Question: I need to determine if a date (month and day) is between two other month/days.
I've attached an image to this post that describes what I'm trying to do. Basically the example "current day" is highlighted in red, and it's between those nearest dates (Mar 15 and Nov 22). However, when I use Unix timestamps and artificially add a year to the dates, the script thinks that Nov 22 hasn't occurred yet, and therefore it suggests that Feb 1 is before Mar 15 AND Nov 22, instead of in between them. So, I need to compare dates without using a year.
Hopefully this makes sense. I'd just like to compare dates using months and days, but ignoring the year, and using a framework like the wheel I show in the image.

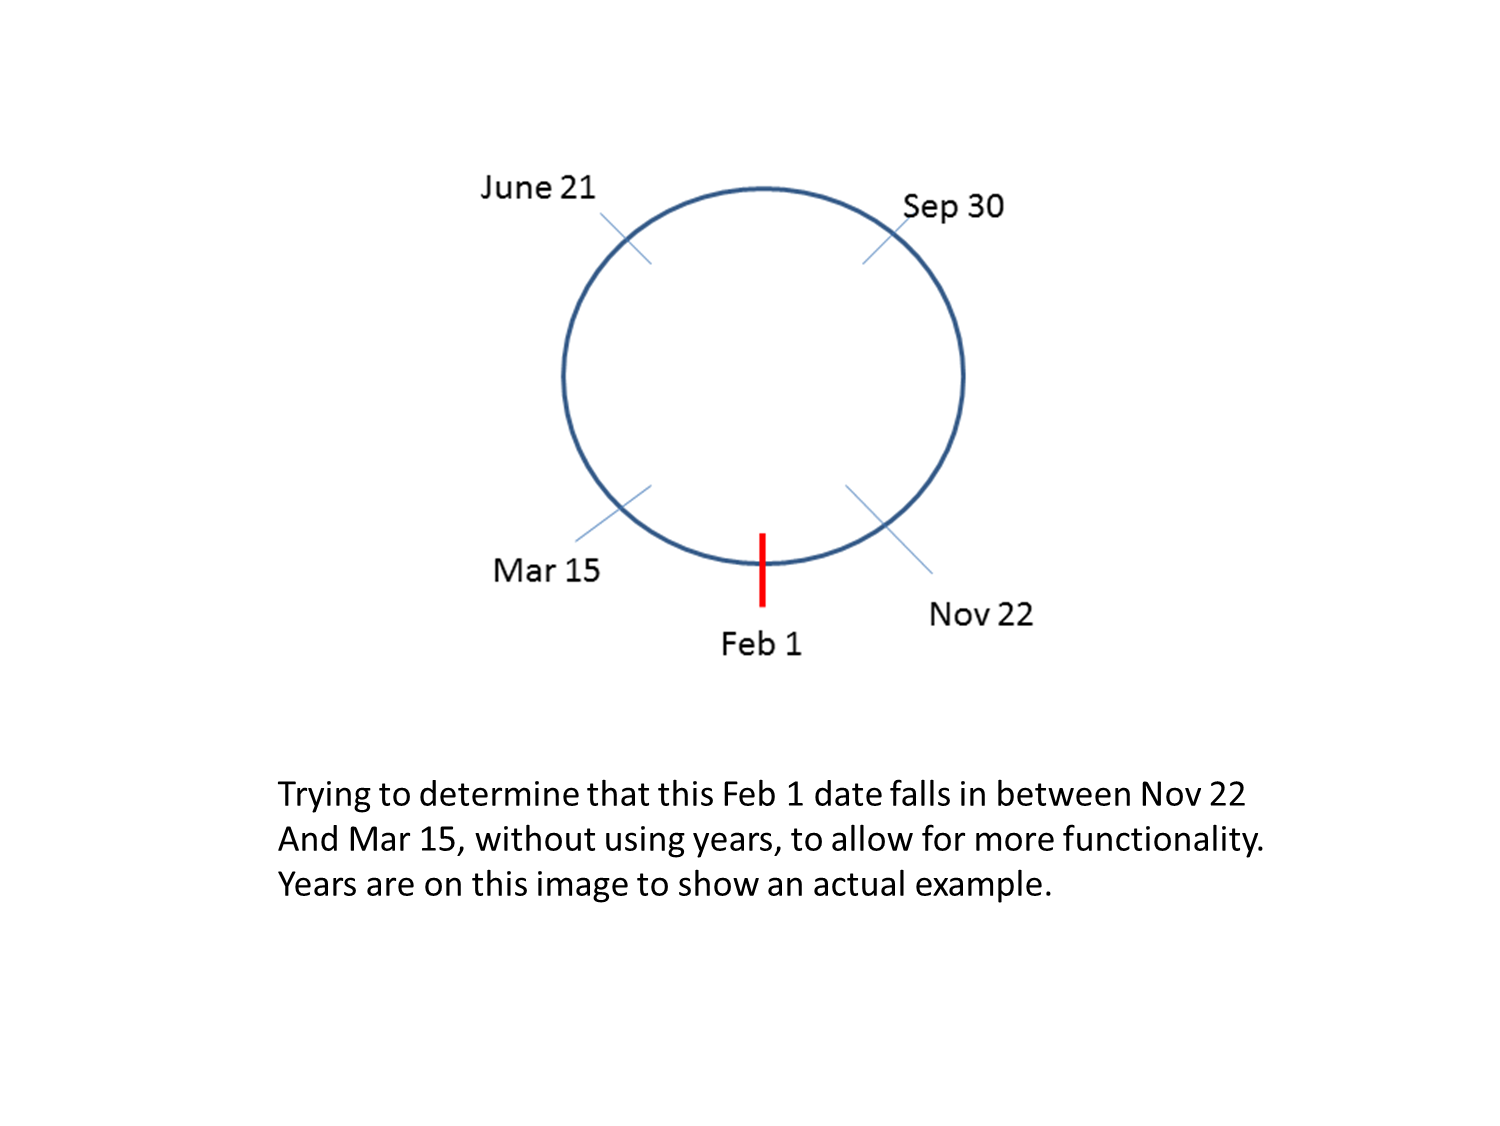
Answer: The problem in your example is that (in the same year) the upper bounding date is the lower bound. In that case, Any date less than the upper bound (Jan 1 - Mar 14) or greater than the lower bound (Nov 23 - Dec 31) falls between the two.
'''
<?php
$upperBound = new DateTime("Mar 15");
$lowerBound = new DateTime("Nov 22");
$checkDate = new DateTime("Feb 1");
if ($lowerBound < $upperBound) {
$between = $lowerBound < $checkDate && $checkDate < $upperBound;
} else {
$between = $checkDate < $upperBound || $checkDate > $lowerBound;
}
var_dump($between);
?>
'''
Displays:
'boolean true'
## Edit
If the date you want to check is "Feb 29" and the current year is not a leap year, then DateTime interprets it as "Mar 1".
To check if a date falls between two dates, inclusively, use:
'''
if ($lowerBound < $upperBound) {
$between = $lowerBound <= $checkDate && $checkDate <= $upperBound;
} else {
$between = $checkDate <= $upperBound || $checkDate >= $lowerBound;
}
'''